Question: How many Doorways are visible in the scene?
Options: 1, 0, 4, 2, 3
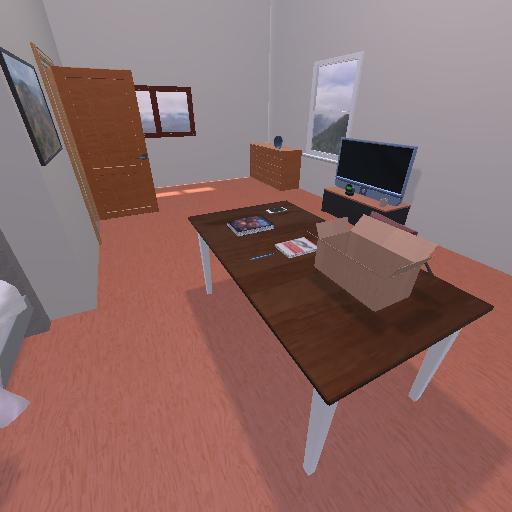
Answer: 1